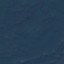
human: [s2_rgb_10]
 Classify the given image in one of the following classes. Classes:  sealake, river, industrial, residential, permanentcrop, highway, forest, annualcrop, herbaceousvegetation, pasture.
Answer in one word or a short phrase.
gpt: Forest